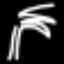
Label: palm tree